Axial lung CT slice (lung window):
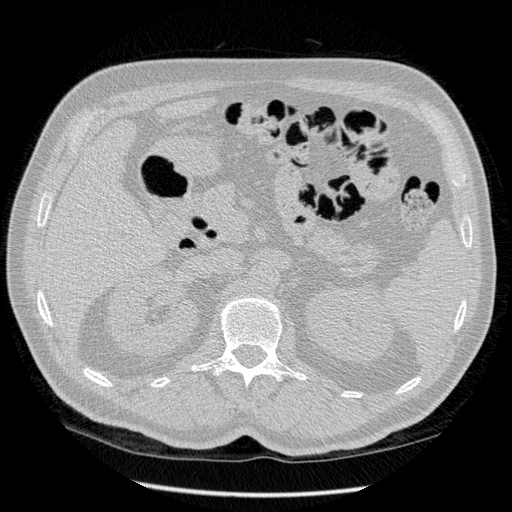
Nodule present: no